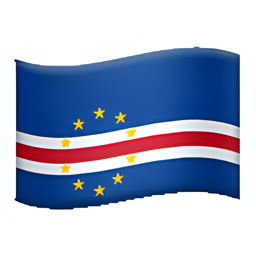
Name: flag for cape verde
Emoji: 🇨🇻
Group: Flags
Sub-group: country-flag